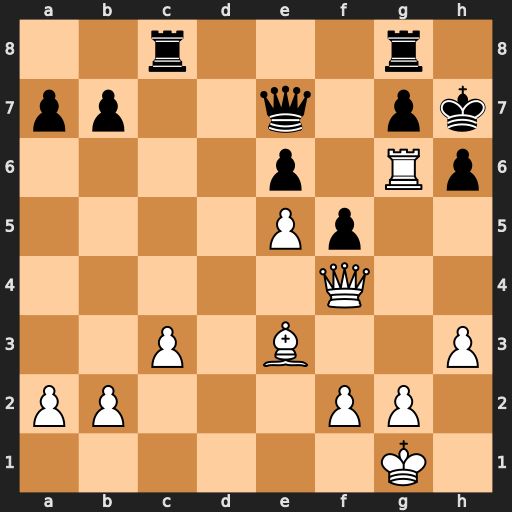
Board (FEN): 2r3r1/pp2q1pk/4p1Rp/4Pp2/5Q2/2P1B2P/PP3PP1/6K1
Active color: w
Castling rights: -
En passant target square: -
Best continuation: Rxh6+ gxh6 Qxh6#